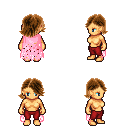
a pixel art fantasy rpg character, female body template, human, tanned skin, pink tattered cape, red pants, brown swoop hairstyle, four views (front, back, left, right), 2x2 character sprite sheet, small pixel art, hard edges, no anti-aliasing